Question: I have this dialog:
'''
var dialog1 = $('<div>').dialog({
autoOpen: false,
modal: true,
closeText: null,
hide: "scale",
show:"fade",
height: 'auto',
width: 450,
dialogClass:"edialog"
});
'''
when I want to customize style,inline style overrides my style:

How can I force dialog to use my style without using '!important' or edit generated inline style?
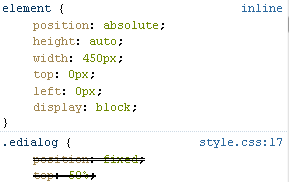
Answer: You don't. Inline has the highest precedence over the selector chain. The way to override it, that I know of, is to modify the DOM of the element or use '!important'.
I would say if they went through the trouble of defining the styles inline, it is for a good reason and probably shouldn't be modified.
---
Here would be the difference between using '!important' and changing the inline style with jQuery:
'$(".ui-dialog").css({ "position" : "fixed", "top" : "50%" });'
'.ui-dialog { position: fixed !important; top: 50% !important; }'
'$(".my-form").dialog({ position: { my: "top", at: "top" } });'
It depends on how you feel and want to manage your source code. CSS seems like a easier and more elegant solution to me if you can't do it through the properties the Dialog object exposes.